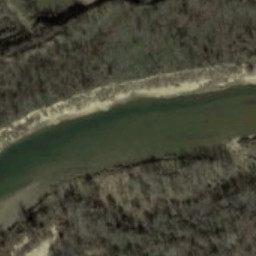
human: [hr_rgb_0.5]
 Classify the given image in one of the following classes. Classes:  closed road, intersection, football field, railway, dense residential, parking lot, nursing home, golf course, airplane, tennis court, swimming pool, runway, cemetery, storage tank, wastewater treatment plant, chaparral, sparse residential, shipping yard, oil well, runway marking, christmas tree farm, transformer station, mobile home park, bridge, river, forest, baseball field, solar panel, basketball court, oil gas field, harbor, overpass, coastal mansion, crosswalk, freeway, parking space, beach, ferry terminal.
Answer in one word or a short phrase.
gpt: river